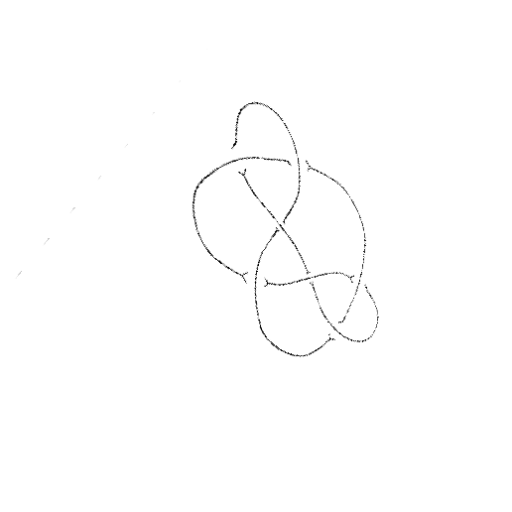
Crossing number: 7